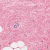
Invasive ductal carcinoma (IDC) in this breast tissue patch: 0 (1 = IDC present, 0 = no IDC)